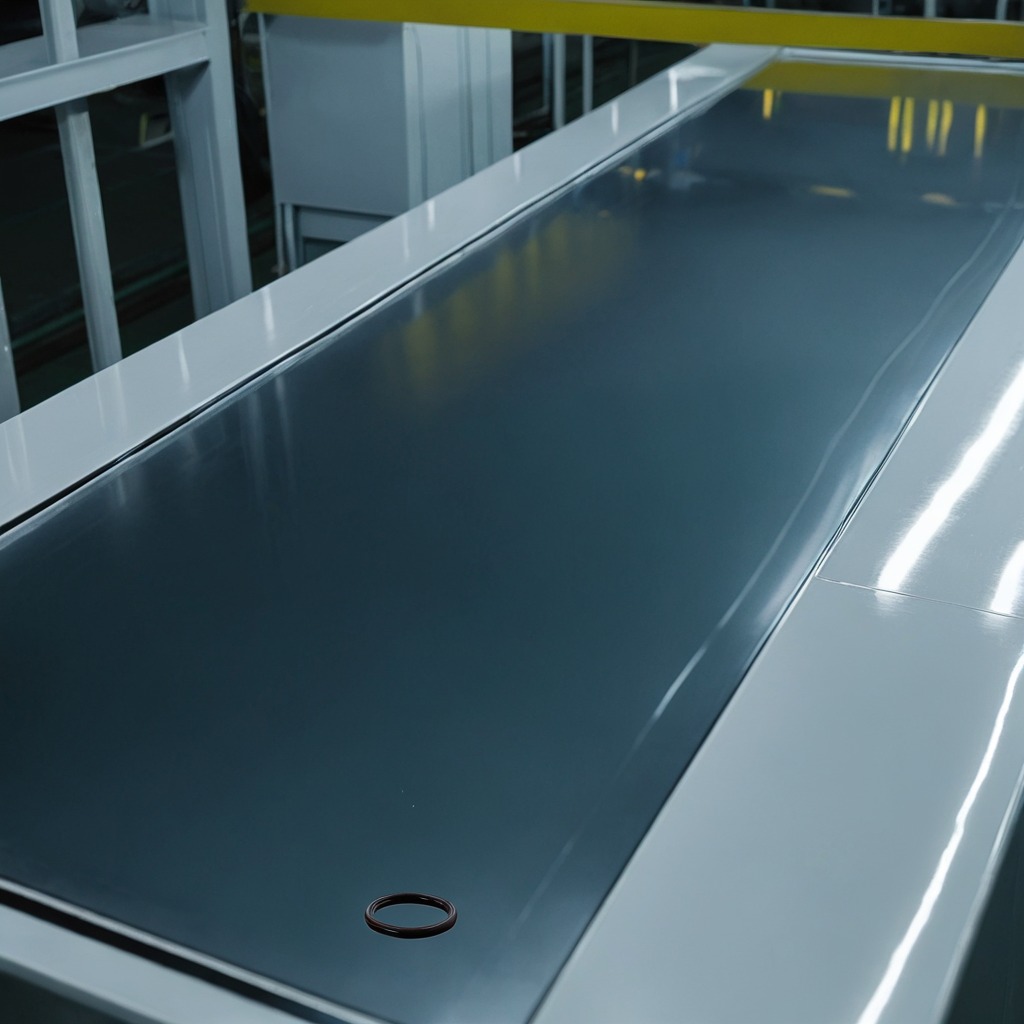
A rubber O-ring is lying on the table.